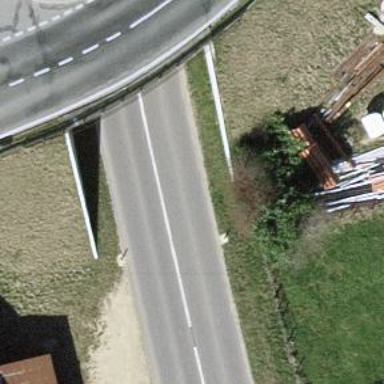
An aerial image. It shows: Primary highway.